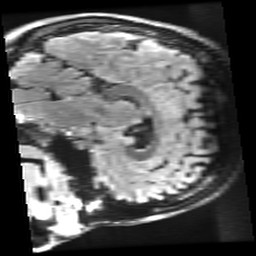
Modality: FLAIR
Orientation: sagittal
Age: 21
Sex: female
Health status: healthy
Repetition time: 12 s
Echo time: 0.09782 s